Field crop: tomato
Growth stage: 1
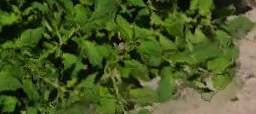
Species: tomato